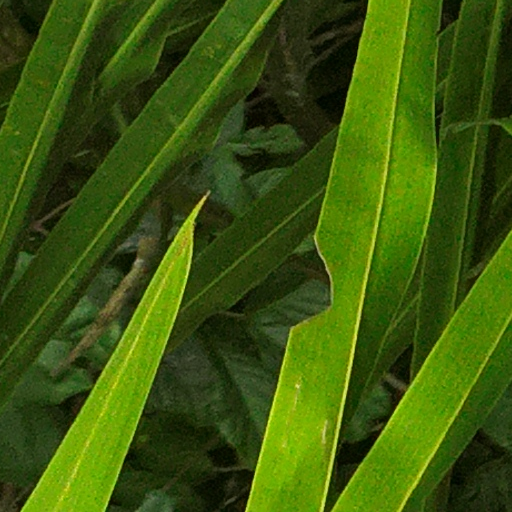
Species: Oenocarpus mapora
GBIF accepted scientific name: Oenocarpus mapora
Crown area (m\u00b2): 100.666